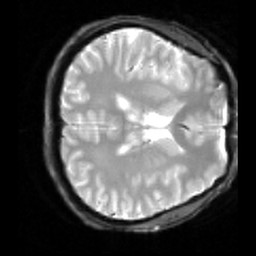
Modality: inplaneT2
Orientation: axial
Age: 30
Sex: male